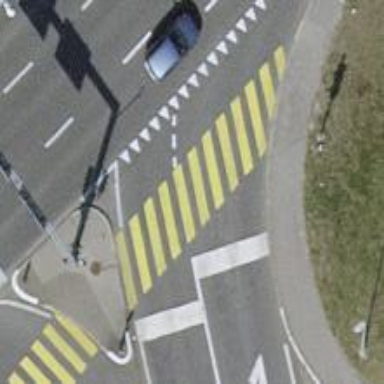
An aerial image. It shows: Road crossing with traffic signals.